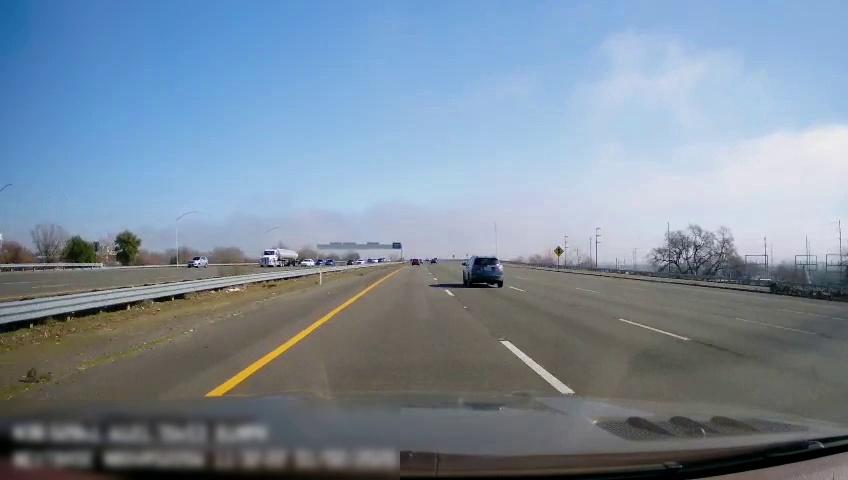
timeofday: Day
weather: Sunny
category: Drivable Space
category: Drivable Space
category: Vehicles | SUV
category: Vehicles | SUV
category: Vehicles | Other LV
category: Vehicles | Car
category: Lanes | Current Lane
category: Lanes | Current Lane
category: Lanes | Alternate Lane
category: Lanes | Alternate Lane
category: Traffic | Signs